Question: Out of the blue, the Magento site was displaying <URL>. So, I deleted 'maintenance.flags' file and the site came back, but now all of the header links on the main page and some sub pages are showing the paths on all hyperlinks:

I have not changed anything prior to either of these issues and I have no idea how to fix this... I do have a template path helper, but what could cause this and how do I fix this?
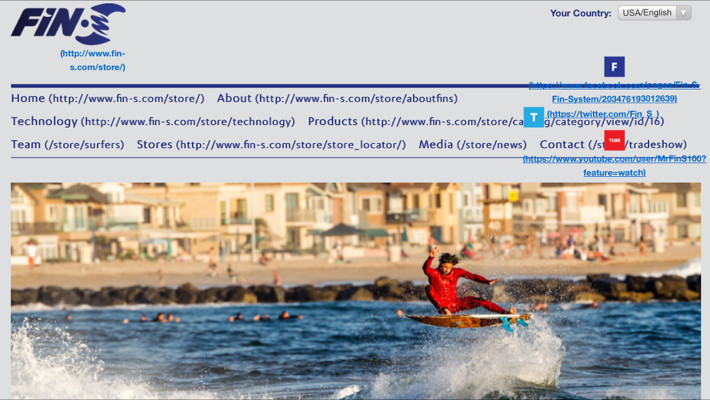
Answer: You have this in your skin/frontend/default/default/css/home/css/blueprint/print.css :
'''
a🔗after, a:visited:after {content:" (" attr(href) ")";font-size:90%;}
'''
remove it and it will work as expected